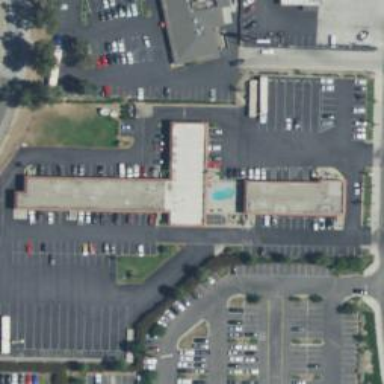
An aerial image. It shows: Motel building.